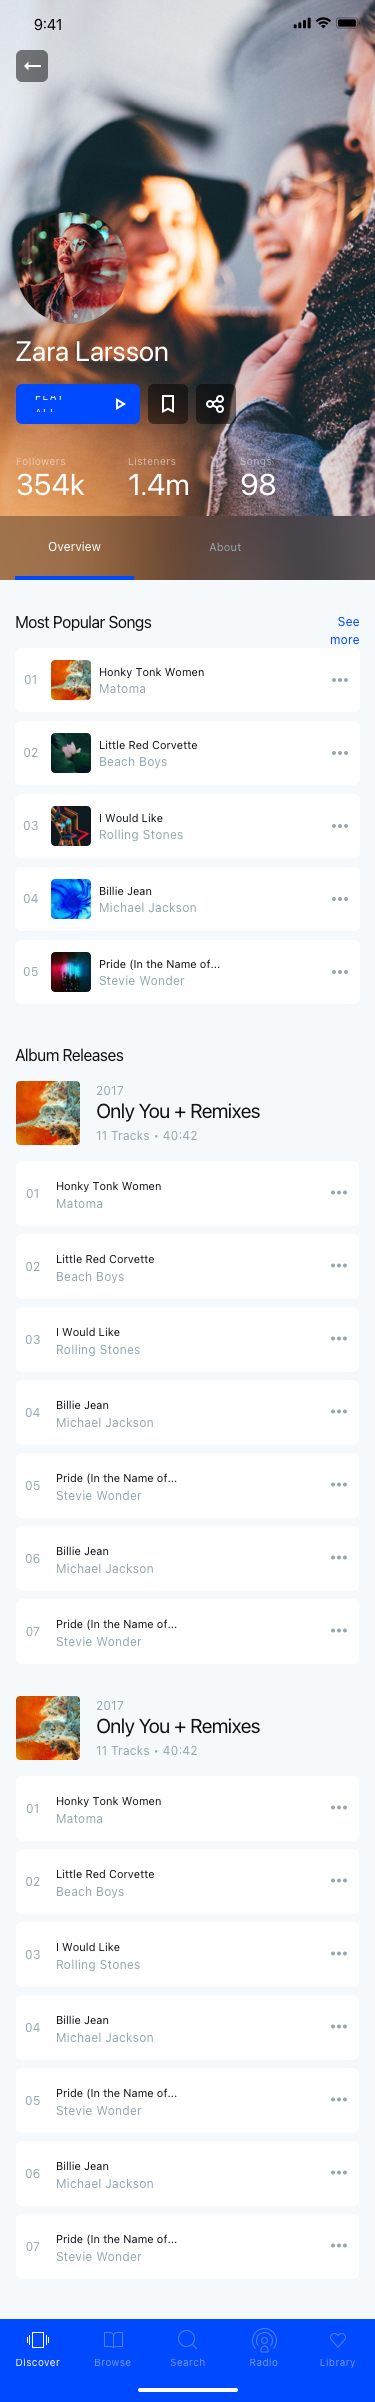
Text in this UI design:
Zara Larsson
Followers
354k
Listeners
1.4m
Songs
98
Most Popular Songs
See more
2017
11 Tracks • 40:42
Only You + Remixes
2017
11 Tracks • 40:42
Only You + Remixes
Album Releases